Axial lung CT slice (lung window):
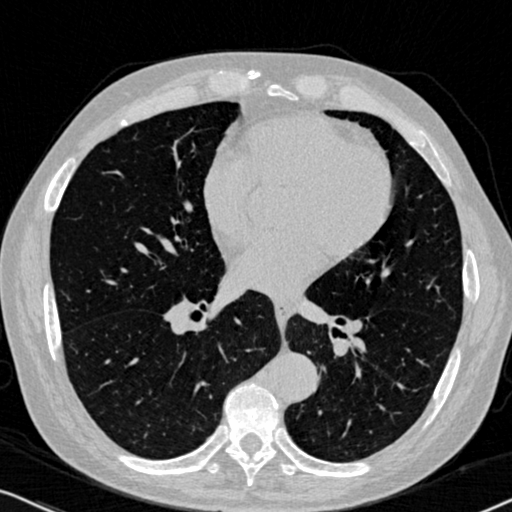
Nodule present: no